Question: I have this t-sql script below that I need to modify to insure that there are no duplicate rows from table1. I would like to do that by grabbing the rows that have the most current date in the [ImportedDate] column. Could I get some guidance?
Thanks
UPDATE FOR CLARIFICATION
I need to select all rows in table1 that match in table2. However there are multiple instances of the record in each table. So I also need to ensure that I am only pulling 1 record for each [MIN] number (the latest version) from table1. So for instance the current result set is 20008 records and I should get somewhere less than that by weeding out the duplicates. I'm thinking it needs an inner select.
'''
SELECT mr.Id
,mr.F2FResolved
,mr.F2FIgnore
,mr.[F2FIgnore Always]
,REPLACE(LTRIM(RTRIM([MIN])), '-', '') AS [MIN]
,LTRIM(RTRIM(mr.BorrowerLastName)) AS BorrowerLastName
,LTRIM(RTRIM(mr.BorrowerFirstName)) AS BorrowerFirstName
,LTRIM(RTRIM(mr.BorrowerSSN)) AS BorrowerSSN
,LTRIM(RTRIM(mr.PropertyStreet)) AS PropertyStreet
,LTRIM(RTRIM(mr.PropertyZip)) AS PropertyZip
,LTRIM(RTRIM(mr.NoteAmount)) AS NoteAmount
,LTRIM(RTRIM(mr.LienType)) AS LienType
FROM table1 mr
INNER JOIN table2 d ON LTRIM(RTRIM(MERSMin)) = REPLACE(LTRIM(RTRIM(mr.[MIN])), '-', '')
WHERE ( ( ( mr.[F2FResolved] IS NULL
OR mr.[F2FResolved] = 0
)
AND ( d.[F2FResolved] IS NULL
OR d.[F2FResolved] = 0
)
)
OR ( ( mr.[F2FIgnore Always] IS NULL
OR mr.[F2FIgnore Always] = 0
)
AND d.[F2FIgnore Always] IS NULL
OR d.[F2FIgnore Always] = 0
)
OR ( ( mr.[F2FIgnore] IS NULL
OR mr.[F2FIgnore] = 0
)
AND d.[F2FIgnore] IS NULL
OR d.[F2FIgnore] = 0
)
)
AND ( ( mr.[F2FProcessed] IS NULL
OR mr.[F2FProcessed] = 0
)
AND ( d.[F2FProcessed] IS NULL
OR d.[F2FProcessed] = 0
)
)
'''
In the image you will see that Id = 65759 and 52413 are for the same individual. I would need to only retrieve the 65759 record as it would have the most recent imported date.

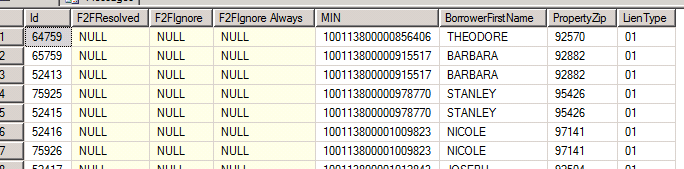
Answer: Updated with the Answer for anyone looking.
FYI: I know there is extraneous code in the inner select but this statement is dynamically generated from a c# application where the user is able to select the columns they want to view. So the column selection code is only be generated once and added to a string.Format statement twice to output the formatted sql statement.
'''
SELECT DISTINCT mr.Id
,mr.F2FResolved
,mr.F2FIgnore
,mr.[F2FIgnore Always]
,REPLACE(LTRIM(RTRIM([MIN])), '-', '') AS [MIN]
,LTRIM(RTRIM(mr.BorrowerLastName)) AS BorrowerLastName
,LTRIM(RTRIM(mr.BorrowerFirstName)) AS BorrowerFirstName
,LTRIM(RTRIM(mr.BorrowerSSN)) AS BorrowerSSN
,LTRIM(RTRIM(mr.PropertyStreet)) AS PropertyStreet
,LTRIM(RTRIM(mr.PropertyZip)) AS PropertyZip
,LTRIM(RTRIM(mr.NoteAmount)) AS NoteAmount
,LTRIM(RTRIM(mr.LienType)) AS LienType
FROM ( SELECT mr.Id
,mr.F2FResolved
,mr.F2FIgnore
,mr.[F2FIgnore Always]
,REPLACE(LTRIM(RTRIM(mr.[MIN])), '-', '') AS [MIN]
,LTRIM(RTRIM(mr.BorrowerLastName)) AS BorrowerLastName
,LTRIM(RTRIM(mr.BorrowerFirstName)) AS BorrowerFirstName
,LTRIM(RTRIM(mr.BorrowerSSN)) AS BorrowerSSN
,LTRIM(RTRIM(mr.PropertyStreet)) AS PropertyStreet
,LTRIM(RTRIM(mr.PropertyZip)) AS PropertyZip
,LTRIM(RTRIM(mr.NoteAmount)) AS NoteAmount
,LTRIM(RTRIM(mr.LienType)) AS LienType
,mr.F2FProcessed
,ROW_NUMBER() OVER ( PARTITION BY mr.[MIN] ORDER BY mr.[ImportedDate] DESC ) AS rn
FROM Table1 mr
) AS mr
INNER JOIN Table2 d ON LTRIM(RTRIM(MERSMin)) = REPLACE(LTRIM(RTRIM(mr.[MIN])), '-', '')
WHERE ( ( COALESCE(mr.[F2FResolved], 0) = 0
AND COALESCE(d.[F2FResolved], 0) = 0
)
OR ( COALESCE(mr.[F2FIgnore Always], 0) = 0
AND COALESCE(d.[F2FIgnore Always], 0) = 0
)
OR ( COALESCE(mr.[F2FIgnore], 0) = 0
AND COALESCE(d.[F2FIgnore], 0) = 0
)
)
AND COALESCE(mr.F2FProcessed, 0) = 0
AND COALESCE(d.F2FProcessed, 0) = 0
AND rn = 1
'''